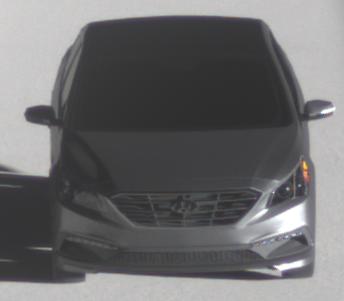
Make: Hyundai
Model: Sonata
Detailed model: Gen. 7
Model produced from: 2015
Model produced until: 2017
Doors: 4
Color: gray
Road condition: dry road
Daytime: sunrise or sunset
Contrast: high contrast